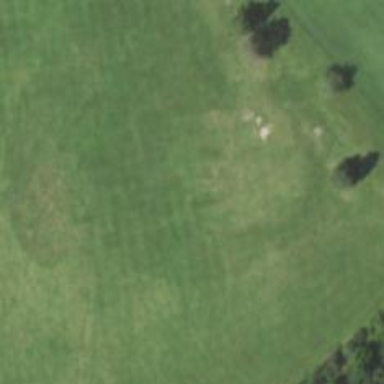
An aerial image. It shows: Driving range for golf practice.